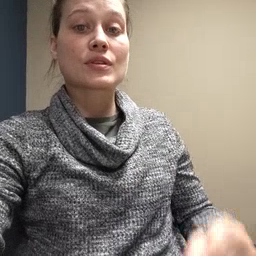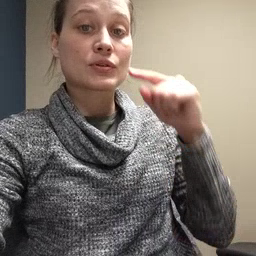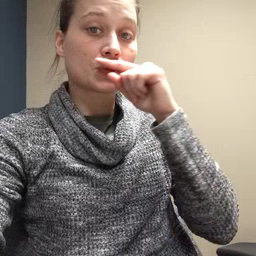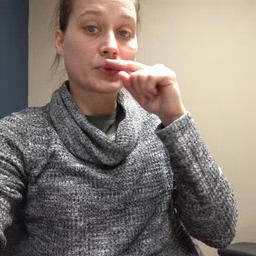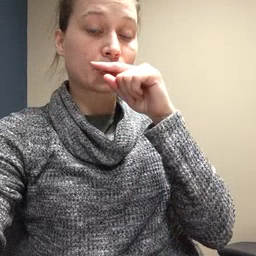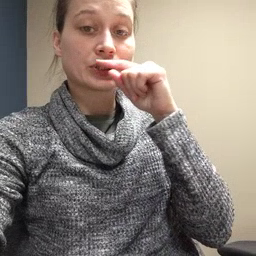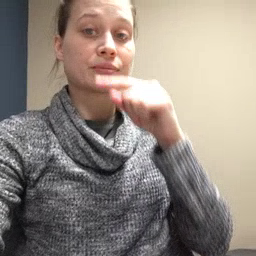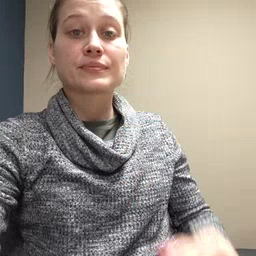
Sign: toothbrush